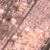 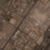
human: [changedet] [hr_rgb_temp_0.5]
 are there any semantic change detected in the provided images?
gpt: No change occurred.